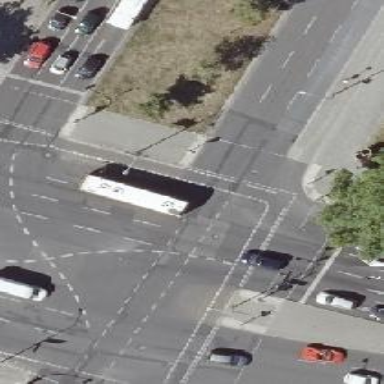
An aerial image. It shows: Crossing with traffic signals.